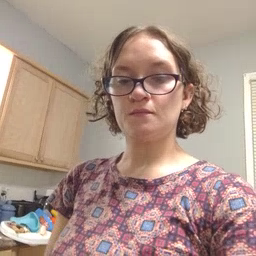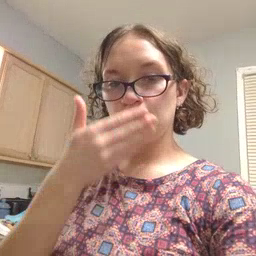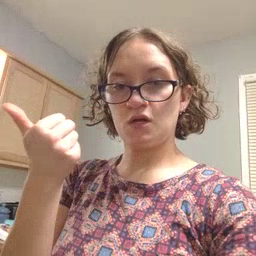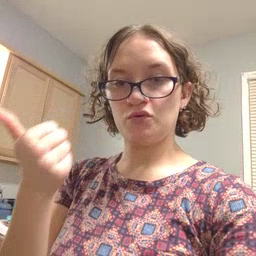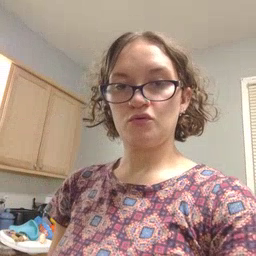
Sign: better